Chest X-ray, PA view. Patient: 26 years old, sex M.
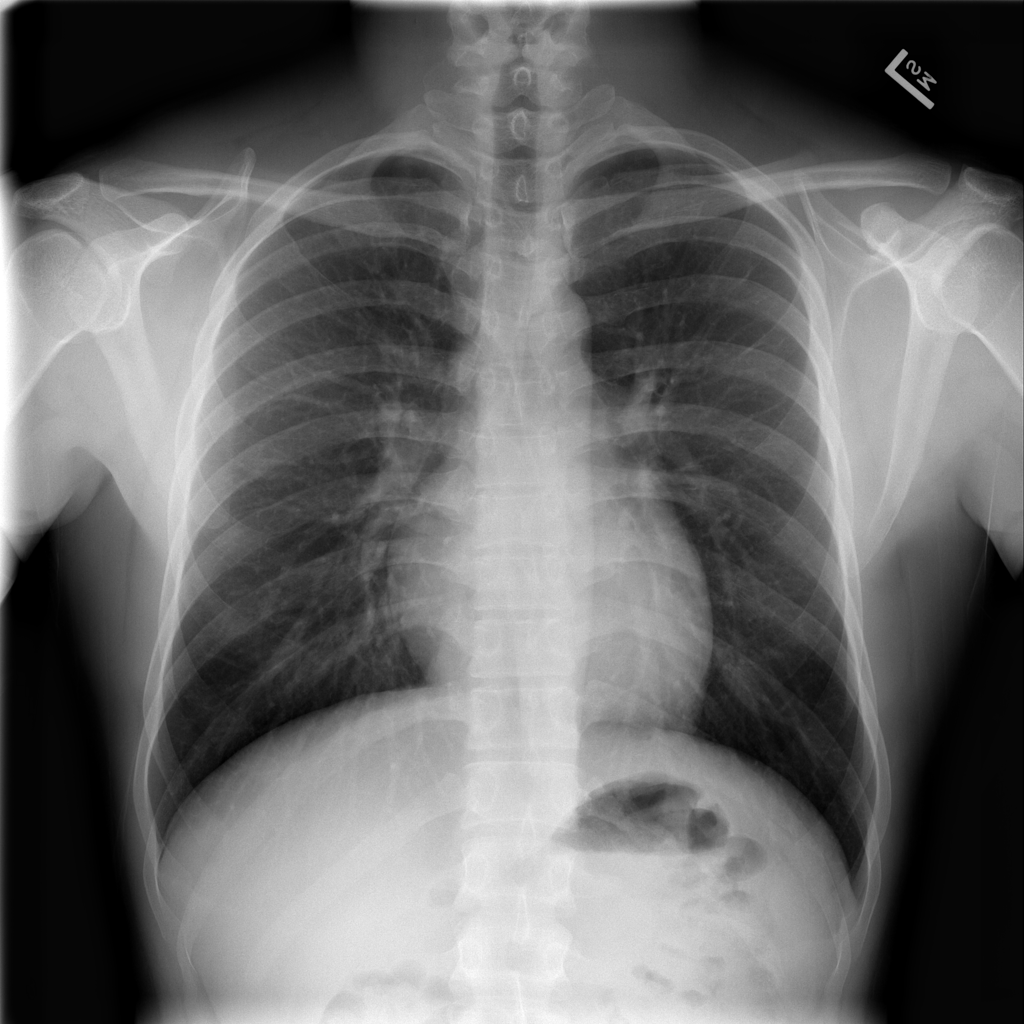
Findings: No Finding